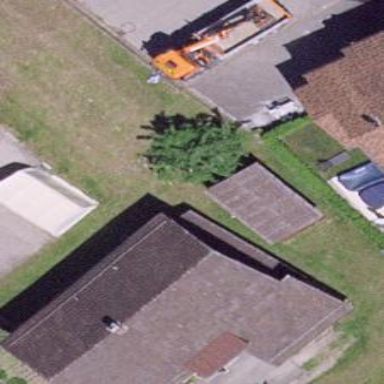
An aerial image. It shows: Detached building.